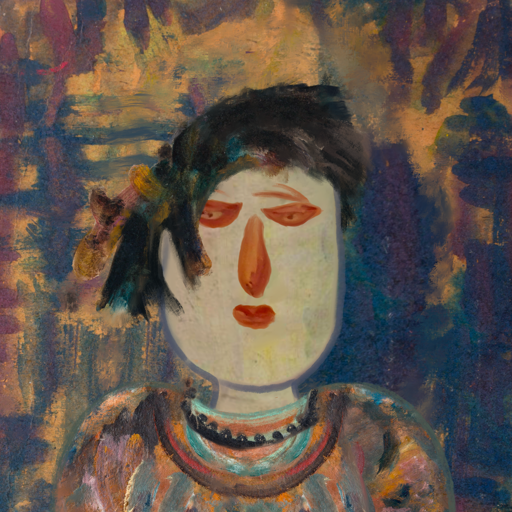
Background: InTheSun, Head And Neck Front: Hill_Girl, Face Front: Pious_Lady, Bust: Boggyland, Hair Front: Pipe, Head Accessory: Blank, Second Necklace: Blank, Necklace: Childish, Baby: Blank